Interaction volume radius: 5 \u00c5
Interaction volume height: 15 \u00c5
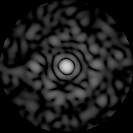
Disorder parameter: 0.8008